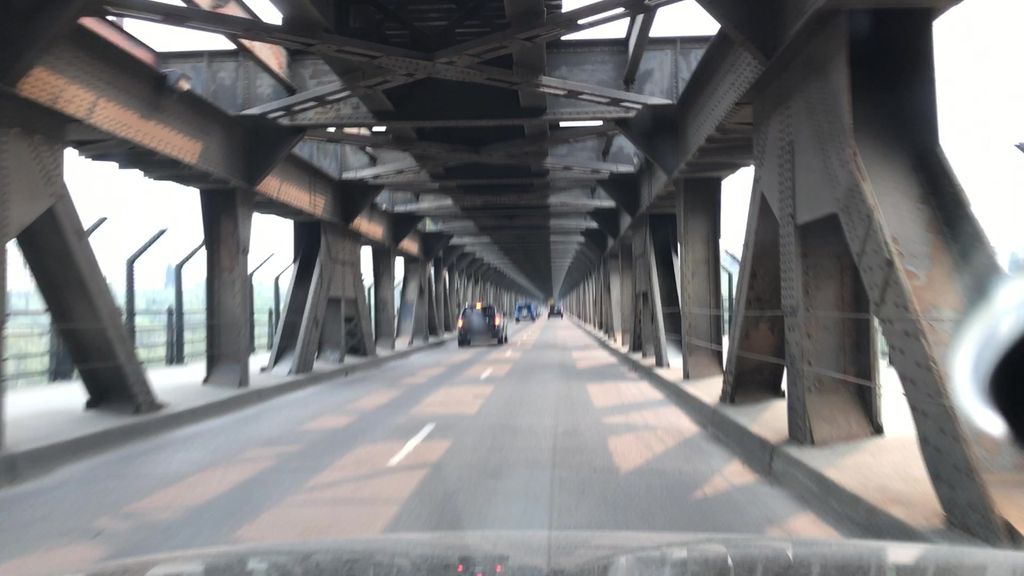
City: edmonton